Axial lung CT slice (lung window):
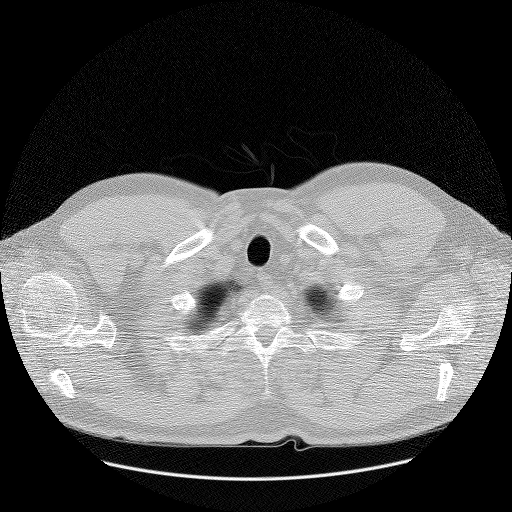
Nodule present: no